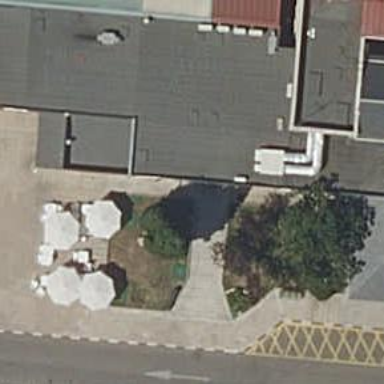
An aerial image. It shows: Cafe.